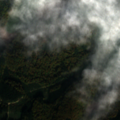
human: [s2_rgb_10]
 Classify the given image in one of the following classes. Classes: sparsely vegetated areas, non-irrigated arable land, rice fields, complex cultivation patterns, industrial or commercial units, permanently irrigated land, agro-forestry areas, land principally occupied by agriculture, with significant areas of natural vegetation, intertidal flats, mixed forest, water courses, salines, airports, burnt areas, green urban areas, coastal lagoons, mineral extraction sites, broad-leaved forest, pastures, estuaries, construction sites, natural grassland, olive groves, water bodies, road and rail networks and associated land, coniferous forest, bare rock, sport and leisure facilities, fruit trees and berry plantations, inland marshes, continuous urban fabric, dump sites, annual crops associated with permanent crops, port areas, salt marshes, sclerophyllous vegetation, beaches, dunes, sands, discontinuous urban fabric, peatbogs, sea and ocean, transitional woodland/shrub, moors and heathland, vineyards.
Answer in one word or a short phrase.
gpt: complex cultivation patterns, land principally occupied by agriculture, with significant areas of natural vegetation, broad-leaved forest, mixed forest